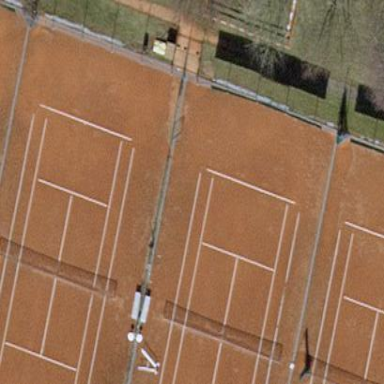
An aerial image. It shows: Clay tennis court on the leisure land pitch.